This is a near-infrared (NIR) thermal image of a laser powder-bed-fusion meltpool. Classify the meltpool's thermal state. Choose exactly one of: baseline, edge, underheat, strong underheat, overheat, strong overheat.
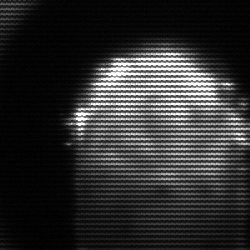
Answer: baseline